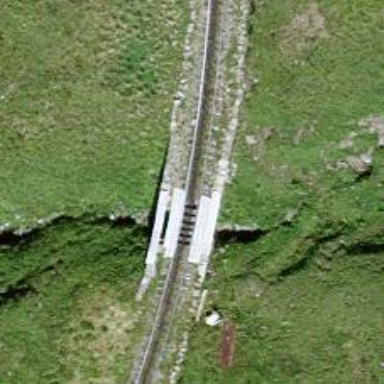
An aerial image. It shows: Narrow-gauge railway bridge.